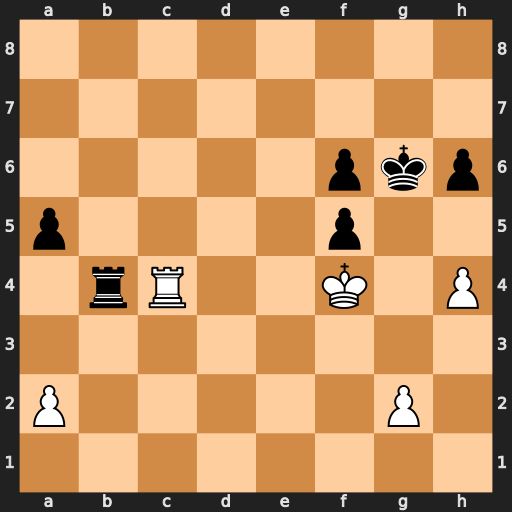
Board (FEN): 8/8/5pkp/p4p2/1rR2K1P/8/P5P1/8
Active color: w
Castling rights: -
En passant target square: -
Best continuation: Rxb4 axb4 g3 h5 Ke3